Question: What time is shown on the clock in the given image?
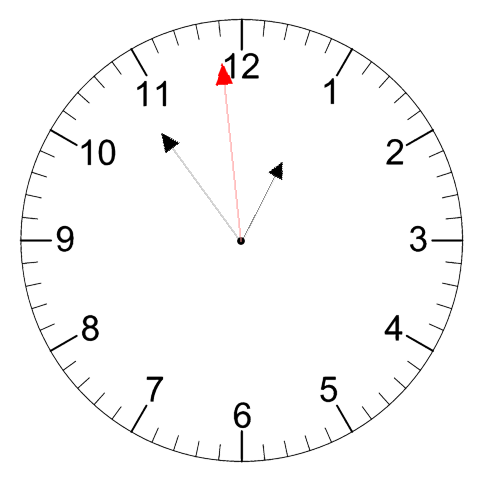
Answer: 12:53:59